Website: walmart
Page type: address-validator
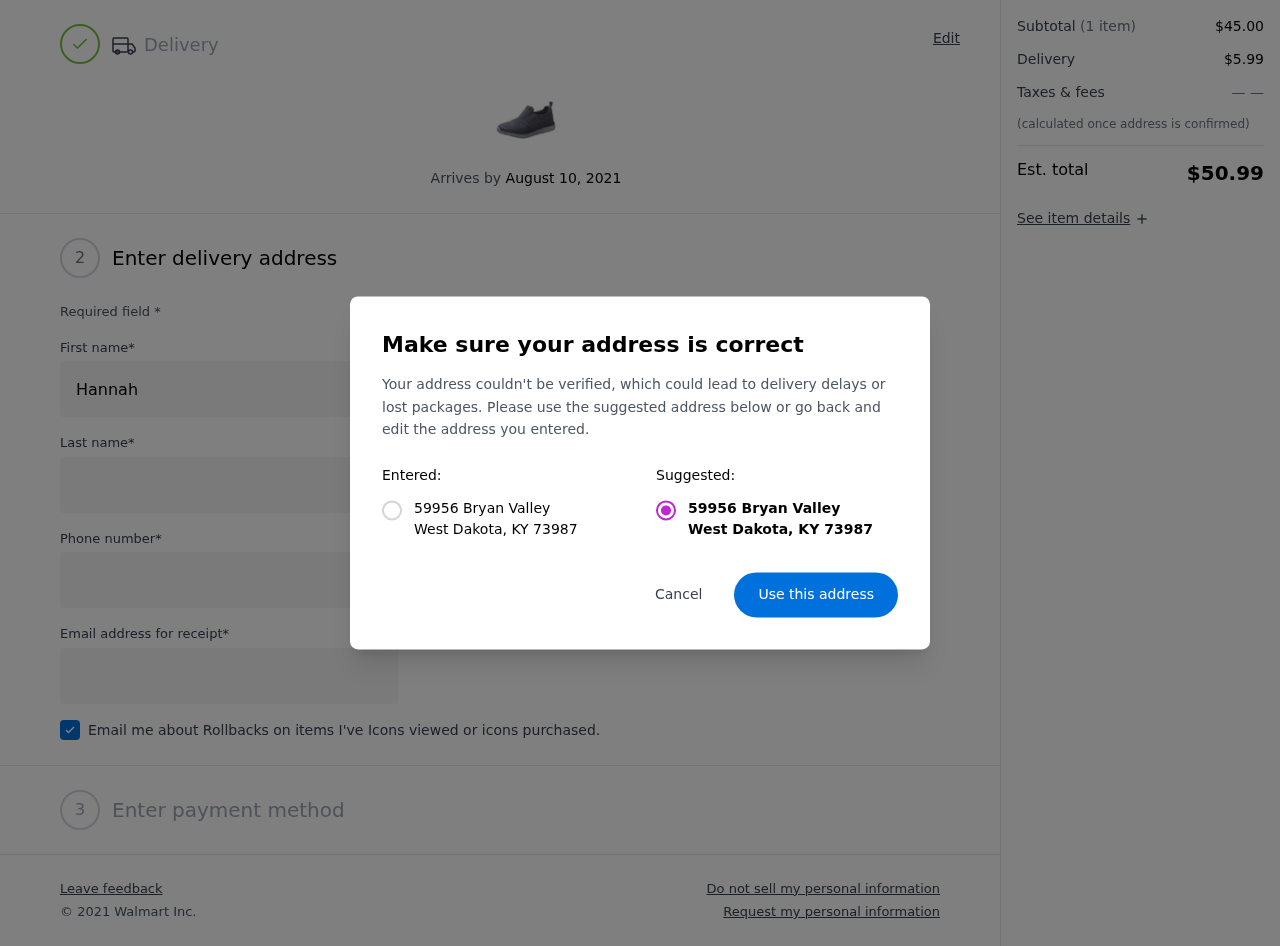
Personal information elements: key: PII_CITY
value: West Dakota
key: PII_POSTCODE
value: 73987
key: PII_STATE_ABBR
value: KY
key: PII_STREET
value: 59956 Bryan Valley
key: PII_FIRSTNAME
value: Hannah
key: PII_LASTNAME
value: Barnes
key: PII_STREET2
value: Apt. 279
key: PII_PHONE
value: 7778111488
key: PII_EMAIL
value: hannahbarnes@gmail.com
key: PII_POSTCODE_FULL
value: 73987
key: PII_POSTCODE_NUMERIC
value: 73987
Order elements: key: ORDER_DELIVERY_DATE
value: August 10, 2021
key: ORDER_SUBTOTAL
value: $45.00
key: ORDER_SHIPPING_COST
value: $5.99
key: ORDER_TOTAL
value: $50.99